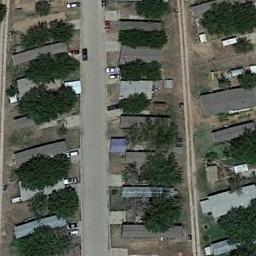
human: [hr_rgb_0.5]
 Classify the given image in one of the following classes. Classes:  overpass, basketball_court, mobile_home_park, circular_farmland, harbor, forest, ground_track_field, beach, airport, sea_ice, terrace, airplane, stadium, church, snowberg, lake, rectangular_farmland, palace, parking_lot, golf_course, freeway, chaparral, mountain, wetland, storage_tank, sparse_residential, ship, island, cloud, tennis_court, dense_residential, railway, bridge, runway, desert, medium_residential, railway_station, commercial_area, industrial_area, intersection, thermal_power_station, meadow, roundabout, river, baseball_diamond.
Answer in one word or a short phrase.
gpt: mobile_home_park